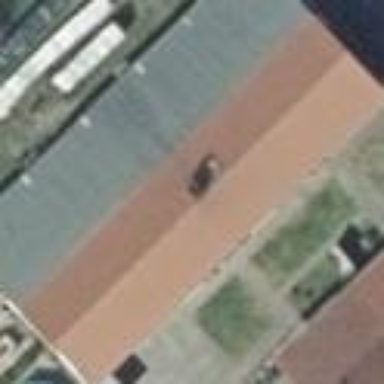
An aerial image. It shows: Building with gabled grey roof. The roof orientation is along the building.